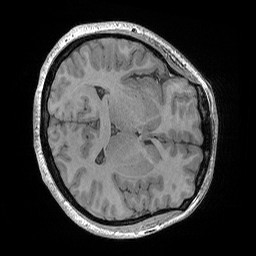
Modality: T1w
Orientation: axial
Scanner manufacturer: siemens
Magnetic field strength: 3 T
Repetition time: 0.02 s
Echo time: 0.00492 s